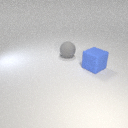
large gray rubber sphere to the left of large blue rubber cube